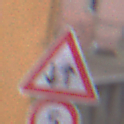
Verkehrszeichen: Gegenverkehr
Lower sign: Geschwindigkeit5
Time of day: Midday
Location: Outdoor (Urban)
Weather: Overcast
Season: NotSpecified
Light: Natural